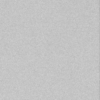
Label: dusty